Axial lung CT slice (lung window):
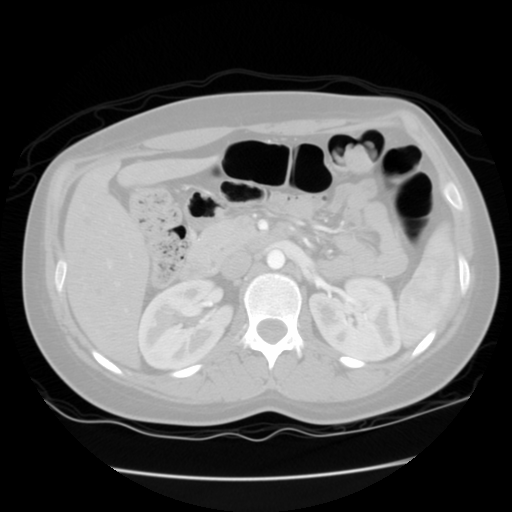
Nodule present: no